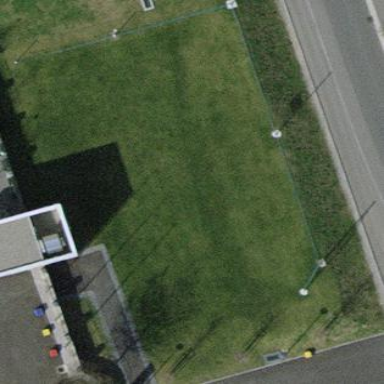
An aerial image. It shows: Grass pitch designated for multiple sports activities.